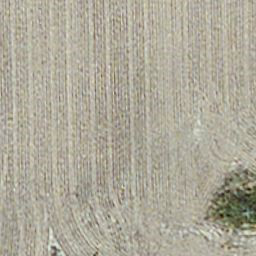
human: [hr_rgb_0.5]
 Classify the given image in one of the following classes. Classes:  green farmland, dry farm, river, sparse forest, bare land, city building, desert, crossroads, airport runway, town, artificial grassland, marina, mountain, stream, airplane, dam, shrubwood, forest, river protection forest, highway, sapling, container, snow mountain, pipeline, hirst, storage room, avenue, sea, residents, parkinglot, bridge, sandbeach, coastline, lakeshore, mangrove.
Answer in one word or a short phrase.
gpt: dry farm